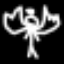
Label: angel